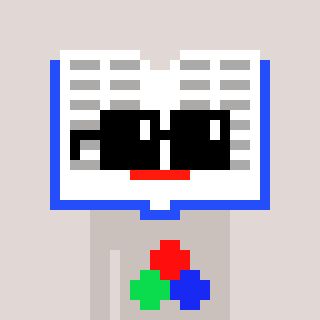
a pixel art character with square black sunglasses, a dictionary-shaped head and a foggrey-colored body on a warm background